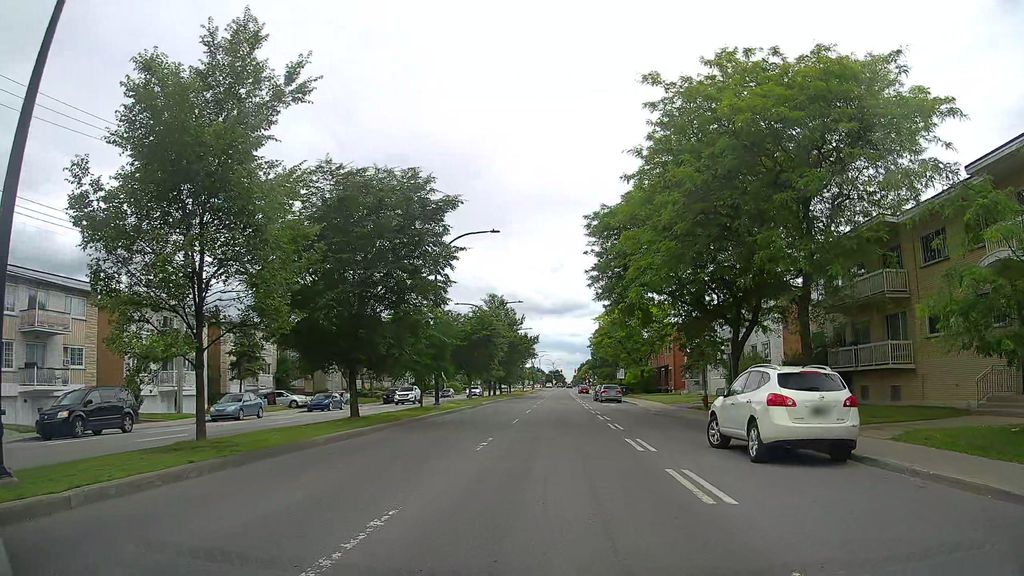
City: montreal